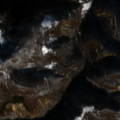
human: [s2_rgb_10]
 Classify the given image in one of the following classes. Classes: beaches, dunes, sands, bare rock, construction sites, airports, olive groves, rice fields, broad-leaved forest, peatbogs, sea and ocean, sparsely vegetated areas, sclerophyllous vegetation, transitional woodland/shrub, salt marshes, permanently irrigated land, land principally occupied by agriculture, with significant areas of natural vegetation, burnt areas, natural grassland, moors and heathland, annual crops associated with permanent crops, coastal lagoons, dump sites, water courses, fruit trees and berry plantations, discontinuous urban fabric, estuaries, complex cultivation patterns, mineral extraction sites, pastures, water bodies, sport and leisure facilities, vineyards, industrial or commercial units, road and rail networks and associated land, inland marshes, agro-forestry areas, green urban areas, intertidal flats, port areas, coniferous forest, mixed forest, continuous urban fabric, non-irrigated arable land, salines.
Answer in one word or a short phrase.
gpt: broad-leaved forest, transitional woodland/shrub